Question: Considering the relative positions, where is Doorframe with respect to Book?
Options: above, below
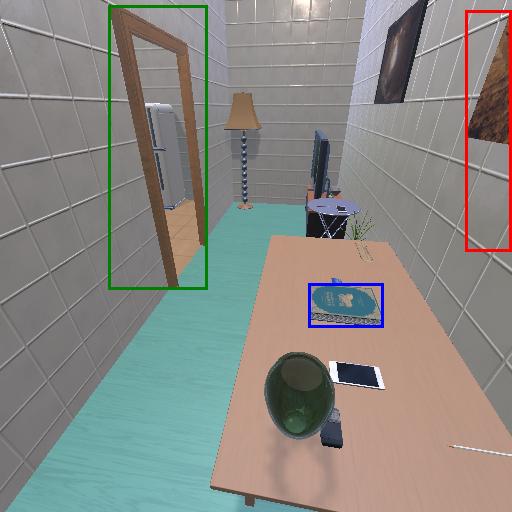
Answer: above